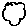
Label: cloud